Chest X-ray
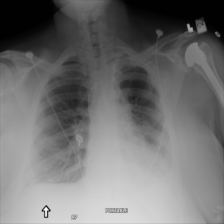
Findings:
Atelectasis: negative
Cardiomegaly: negative
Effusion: negative
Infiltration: negative
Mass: negative
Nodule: negative
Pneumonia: negative
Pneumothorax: negative
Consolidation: negative
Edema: negative
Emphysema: negative
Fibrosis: negative
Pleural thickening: negative
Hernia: negative